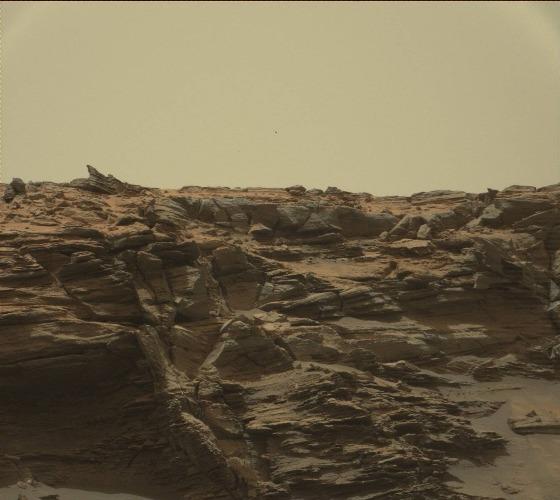
Terrain classes present: Bedrock, Gravel / Sand / Soil, Rock, Shadow, Sky / Distant Mountains